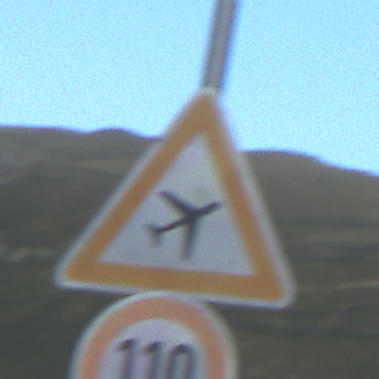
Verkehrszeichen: FlugbetriebLinks
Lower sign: Geschwindigkeit110
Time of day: SunriseSunset
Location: Outdoor (RoadRail)
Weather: Clear
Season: NotSpecified
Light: Natural